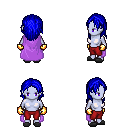
a pixel art fantasy rpg character, female body template, dark elf, purple skin, lavender cape, red pants, blue long hairstyle, gold gloves, gray slippers, four views (front, back, left, right), 2x2 character sprite sheet, small pixel art, hard edges, no anti-aliasing